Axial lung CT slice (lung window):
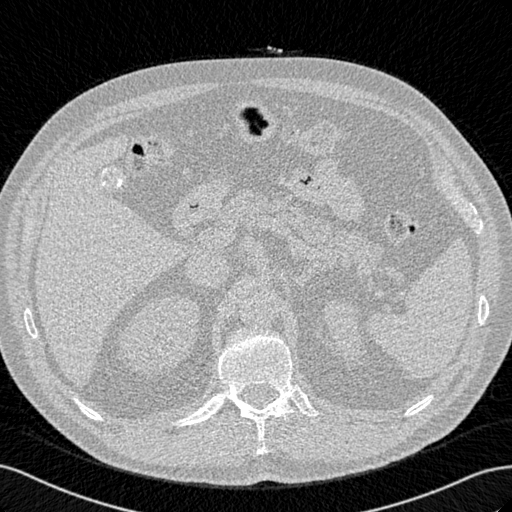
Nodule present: no